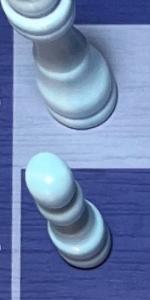
Label: Pawn_White